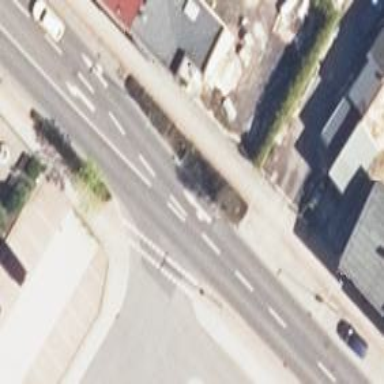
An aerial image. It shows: Primary highway with asphalt surface. There are sidewalks on both sides and separate cycle track.